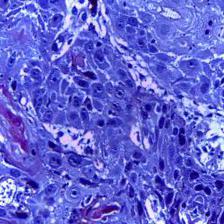
Diagnosis: OSCC